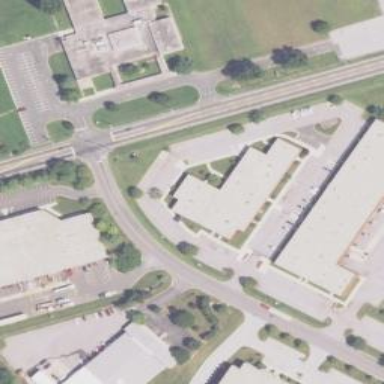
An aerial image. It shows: Commercial building.